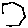
Label: hexagon